Aerial crown-view tile of a tropical tree (Barro Colorado Island, Panama), acquired 20250124:
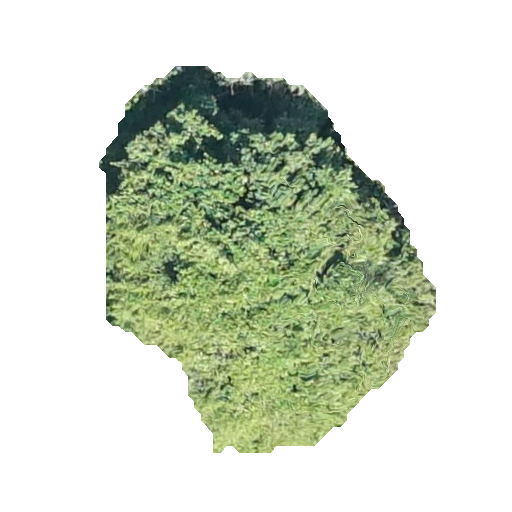
Species: Prioria copaifera
GBIF accepted scientific name: Prioria copaifera
Crown area: 133.661 m²